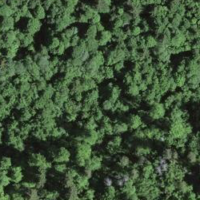
EUNIS habitat code: 44
Species observed at this site:
Ranunculus platanifolius
Grypocoris sexguttatus
Petasites albus